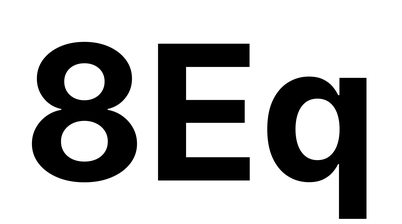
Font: Inter_Bold